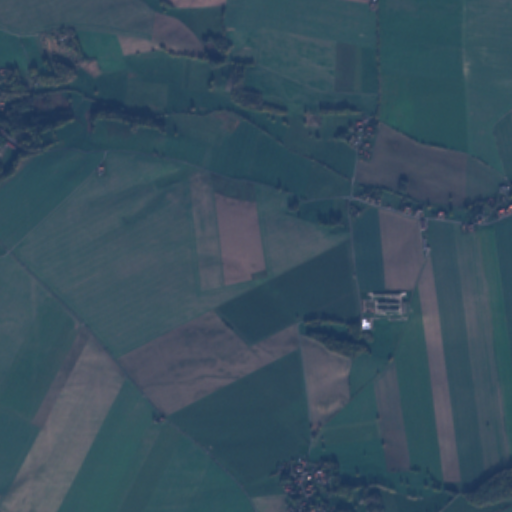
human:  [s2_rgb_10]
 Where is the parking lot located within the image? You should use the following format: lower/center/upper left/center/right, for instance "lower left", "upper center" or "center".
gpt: The parking lot is located in the upper left of the image.
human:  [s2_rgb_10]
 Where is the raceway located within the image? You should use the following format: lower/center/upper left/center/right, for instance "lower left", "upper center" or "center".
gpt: The raceway is located in the upper left of the image.
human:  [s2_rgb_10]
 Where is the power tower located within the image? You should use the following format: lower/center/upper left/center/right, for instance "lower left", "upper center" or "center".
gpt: There is no power tower in the image.